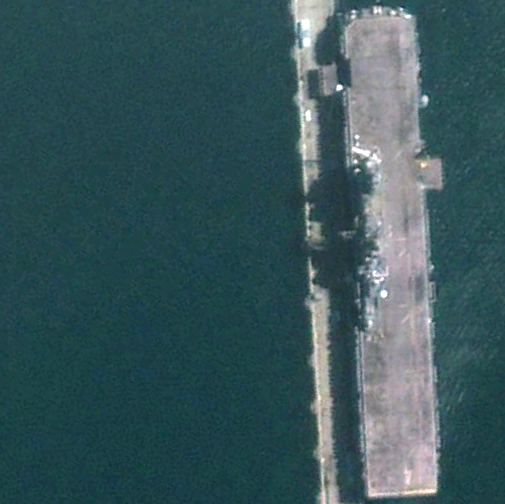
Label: assault